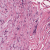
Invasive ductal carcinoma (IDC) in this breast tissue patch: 1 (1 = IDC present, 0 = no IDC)